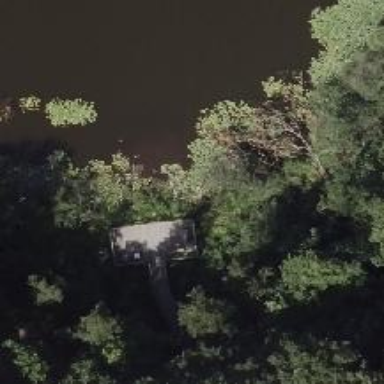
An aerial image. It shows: Boardwalk bridge over path.